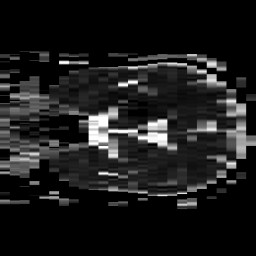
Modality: ADC
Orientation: coronal
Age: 60
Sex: male
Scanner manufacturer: philips
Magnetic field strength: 3 T
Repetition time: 4.067 s
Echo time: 0.05944 s